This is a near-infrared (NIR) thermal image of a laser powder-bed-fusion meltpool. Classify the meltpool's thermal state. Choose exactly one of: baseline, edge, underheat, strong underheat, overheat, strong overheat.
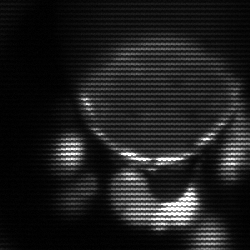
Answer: edge